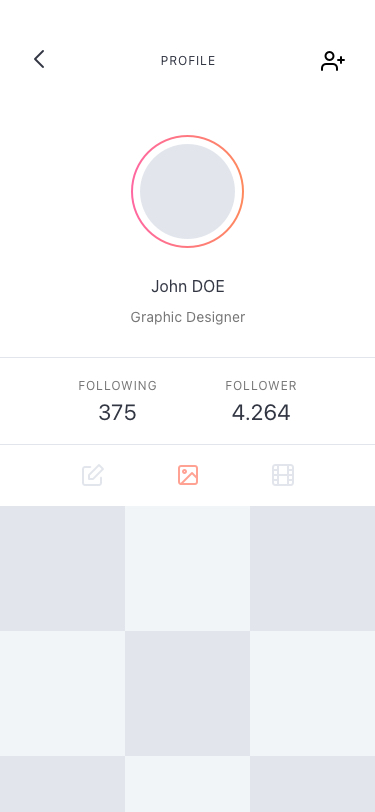
Text in this UI design:
Album Name
Album Name
Album Name
Album Name
Artist
Album Name
Artist
Album Name
Artist
Albums
4.264
FOLLOWED LISTS
375
MY LISTS
@johndoe
Jenna DOE
Profile